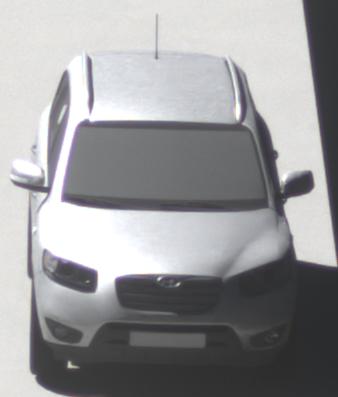
Make: Hyundai
Model: Santa Fe 2.4
Detailed model: Santa Fe (CM)
Model produced from: 2010/01
Model produced until: 2012/09
Doors: 5
Color: white
Road condition: dry road
Daytime: midday
Contrast: high contrast